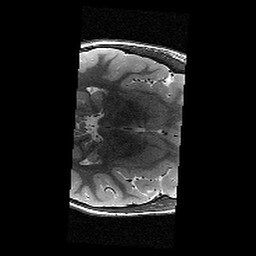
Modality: T2w
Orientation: axial
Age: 11
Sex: female
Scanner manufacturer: siemens
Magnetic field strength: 3 T
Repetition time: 9.23 s
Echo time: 0.067 s